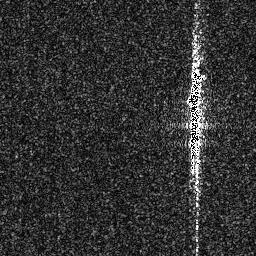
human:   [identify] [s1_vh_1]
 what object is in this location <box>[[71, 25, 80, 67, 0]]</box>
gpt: <ref>1 large ship at the right</ref>